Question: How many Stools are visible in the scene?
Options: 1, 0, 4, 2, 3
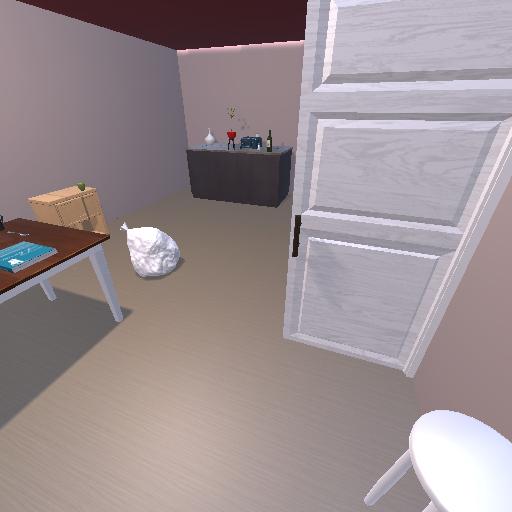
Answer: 1